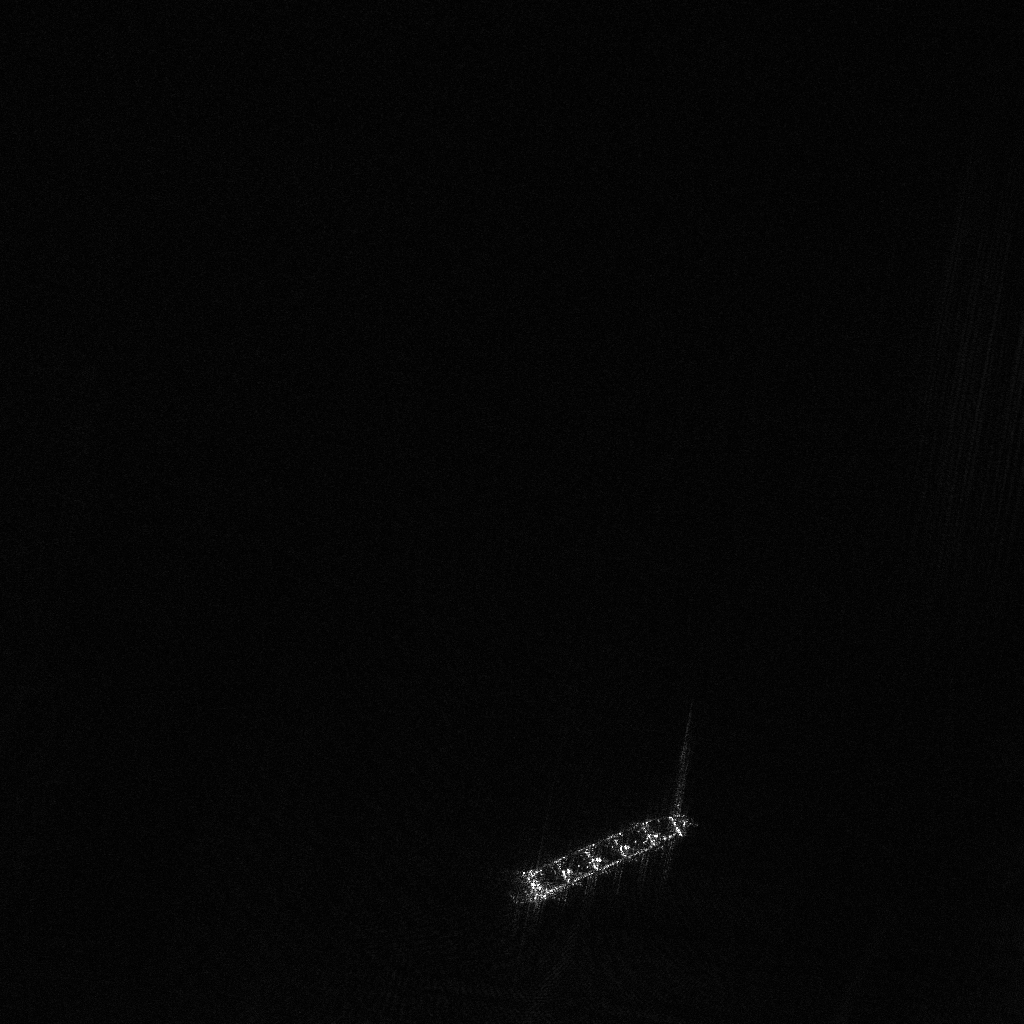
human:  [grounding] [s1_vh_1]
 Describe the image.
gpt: In the satellite image, there is  <ref>1 medium ore-oil </ref> <box>[[57, 74, 61, 92, 67]]</box> located at bottom.